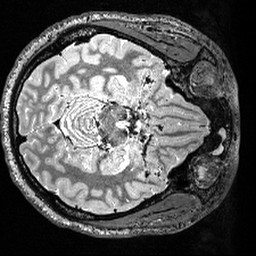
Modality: T2w
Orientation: axial
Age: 23
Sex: male